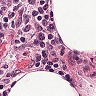
Metastatic tissue present: no